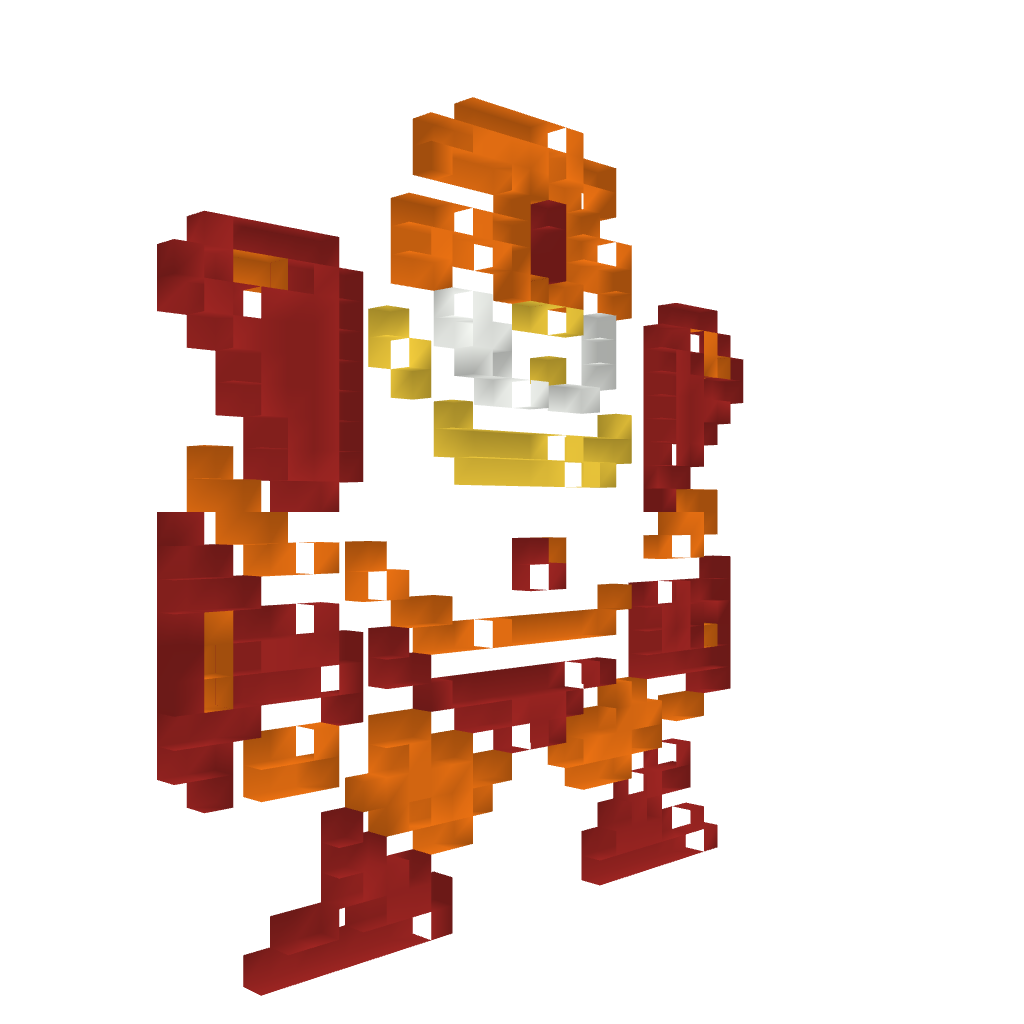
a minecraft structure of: Gutsman (ErnieCIII)